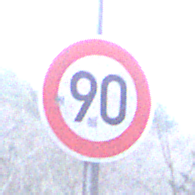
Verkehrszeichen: Geschwindigkeit90
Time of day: MorningAfternoon
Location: Outdoor (Nature)
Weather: Overcast
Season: Winter
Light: Natural